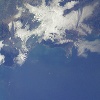
Label: water